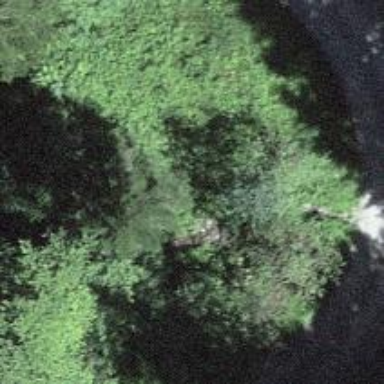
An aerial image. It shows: Culvert tunnel.